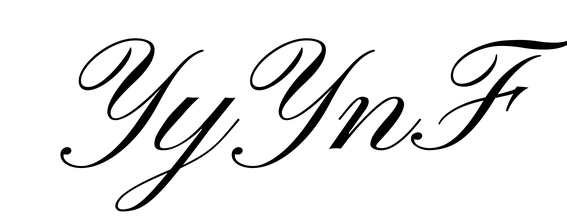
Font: PinyonScript-Regular